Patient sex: M
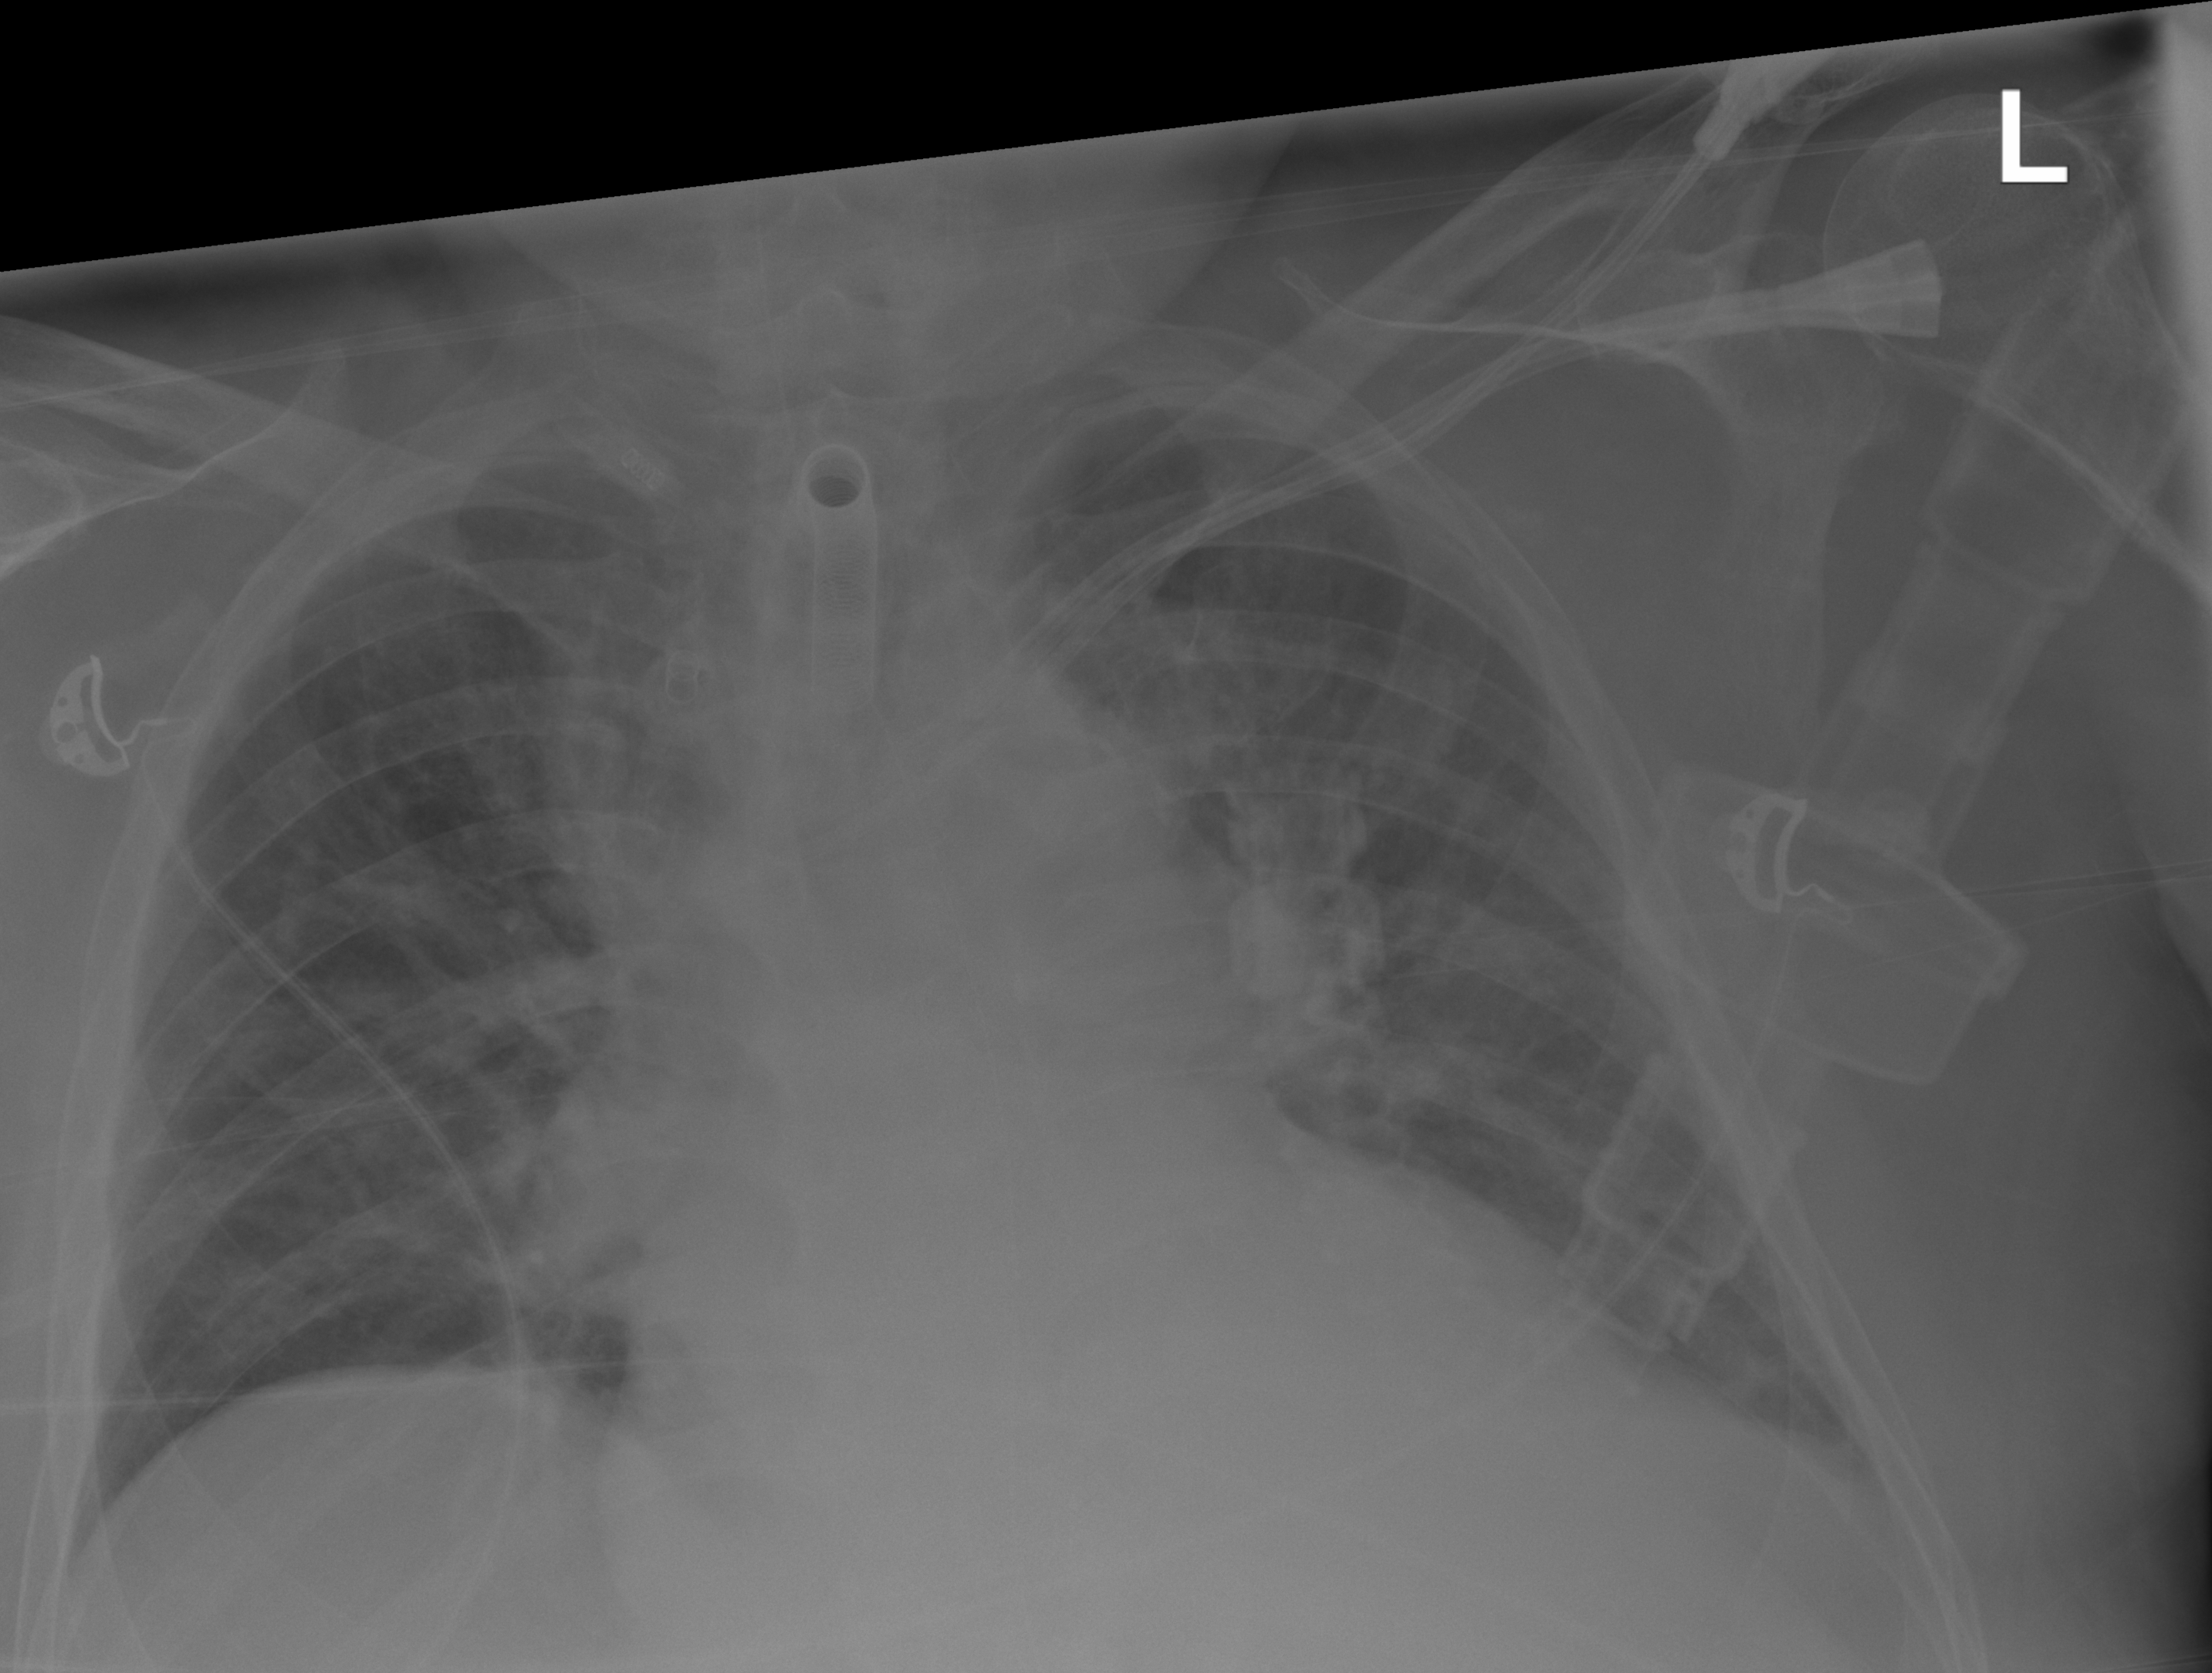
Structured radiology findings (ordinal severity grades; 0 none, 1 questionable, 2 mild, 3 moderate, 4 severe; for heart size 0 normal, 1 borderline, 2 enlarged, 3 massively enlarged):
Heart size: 2
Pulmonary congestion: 2
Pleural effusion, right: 0
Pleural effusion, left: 2
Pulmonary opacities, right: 0
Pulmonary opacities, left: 0
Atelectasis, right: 0
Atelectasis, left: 0